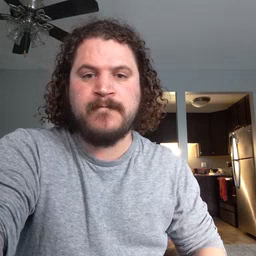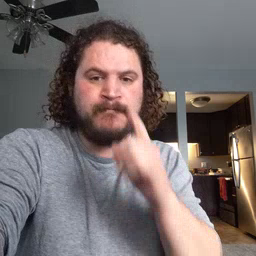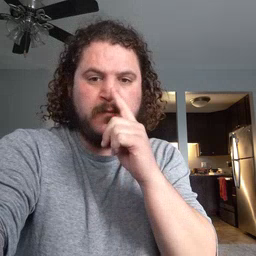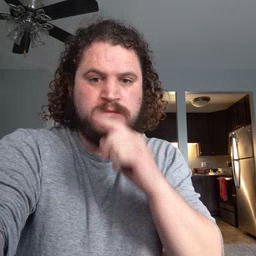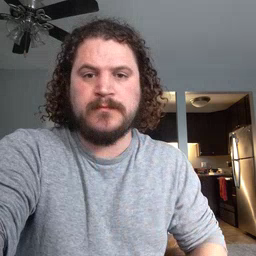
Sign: mouse